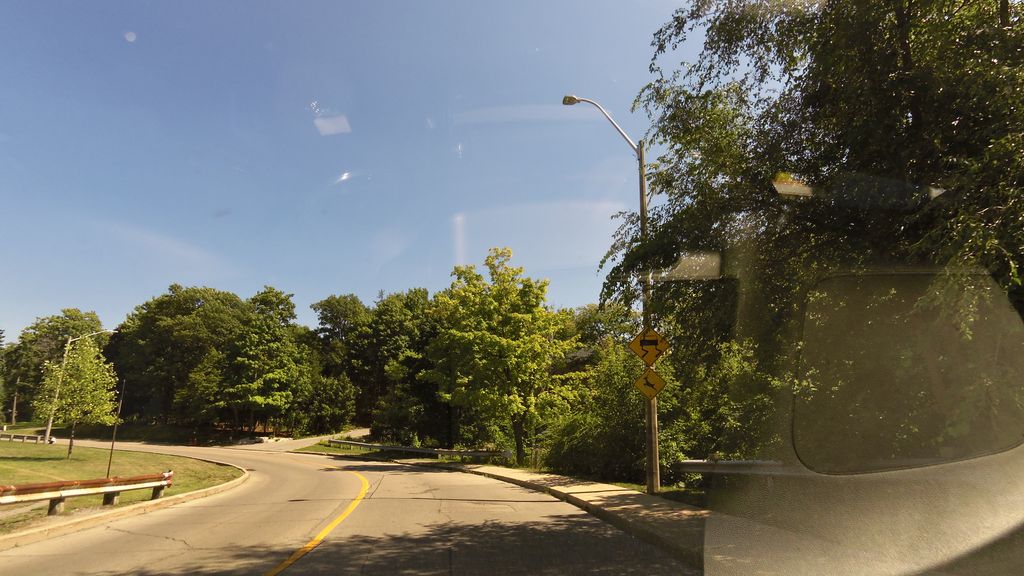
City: hamilton